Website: walmart
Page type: customer-info-address
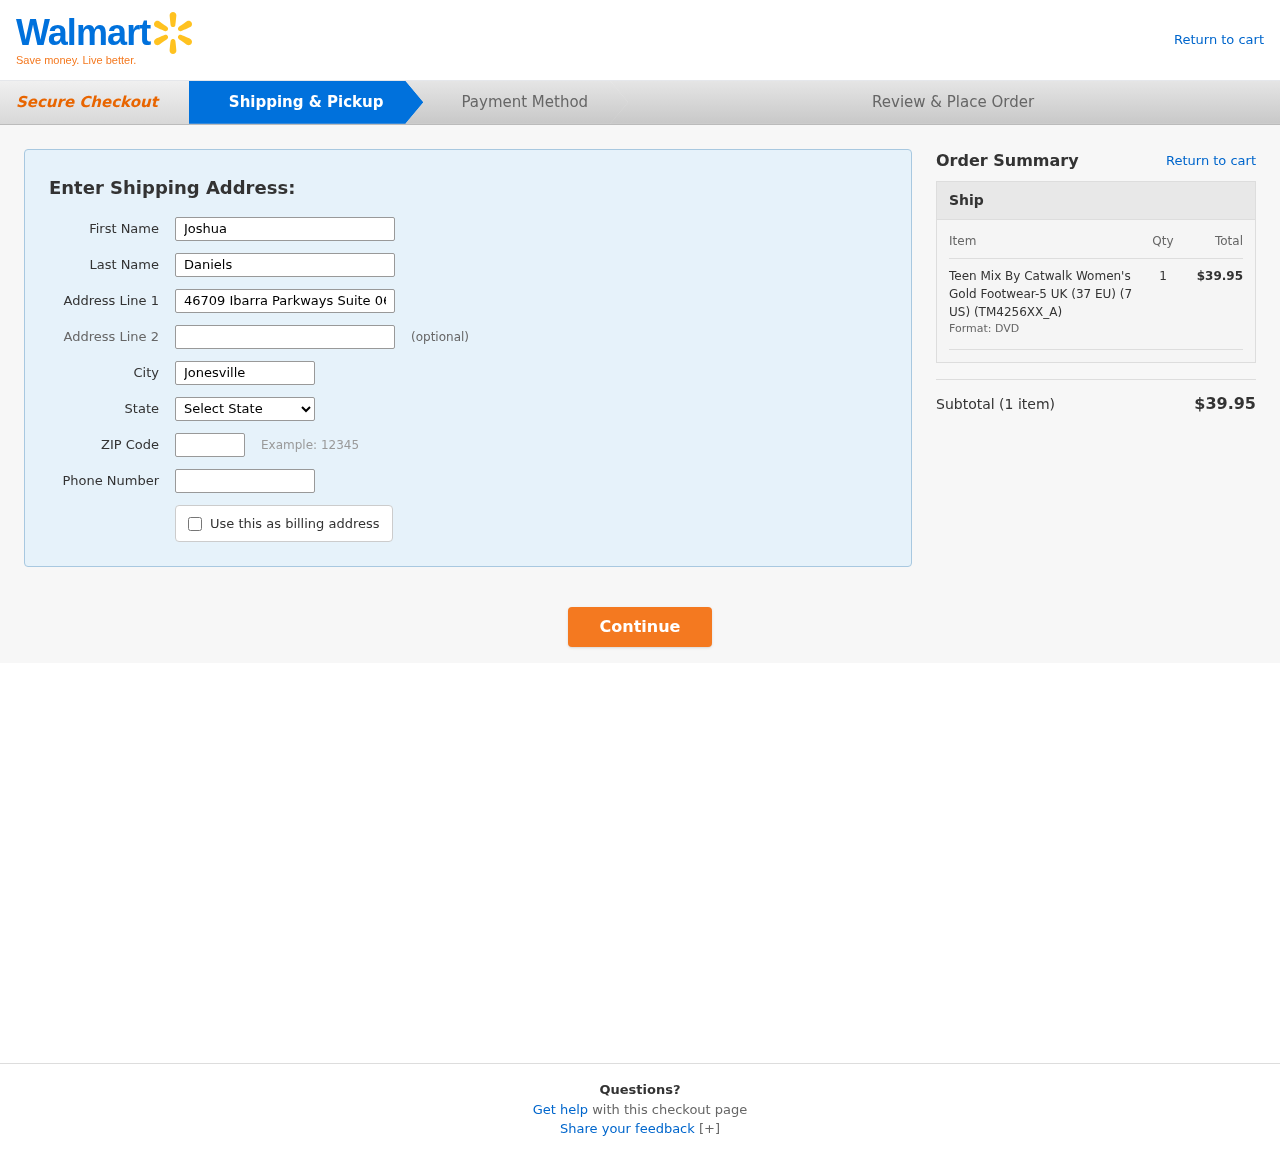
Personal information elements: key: PII_CITY
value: Jonesville
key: PII_FIRSTNAME
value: Joshua
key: PII_LASTNAME
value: Daniels
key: PII_PHONE
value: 8219491228
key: PII_POSTCODE
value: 20340
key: PII_STATE
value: South Dakota
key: PII_STREET
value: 46709 Ibarra Parkways Suite 061
Product elements: key: PRODUCT1_NAME
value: Teen Mix By Catwalk Women's Gold Footwear-5 UK (37 EU) (7 US) (TM4256XX_A)
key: PRODUCT1_QUANTITY
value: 1
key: PRODUCT1_LINE_TOTAL
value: $39.95
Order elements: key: ORDER_NUM_ITEMS
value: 1
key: ORDER_SUBTOTAL
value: $39.95